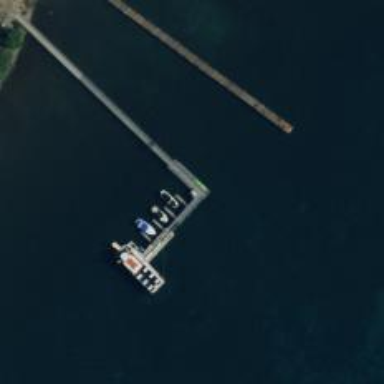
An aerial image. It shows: Man-made pier.